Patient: sex M, age 71
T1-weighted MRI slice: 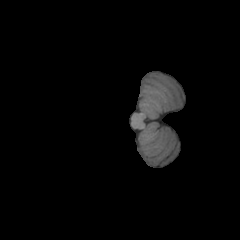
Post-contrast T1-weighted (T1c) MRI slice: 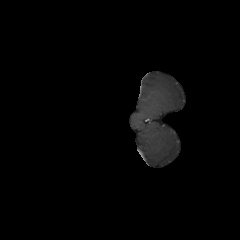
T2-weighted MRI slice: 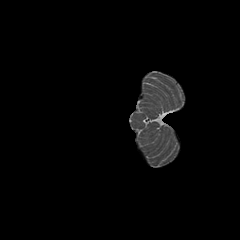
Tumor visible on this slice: no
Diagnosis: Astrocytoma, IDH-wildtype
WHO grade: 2